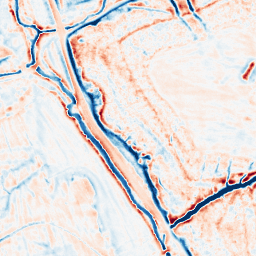
Category: edge_preserving
Decomposition family: bilateral
Decomposition parameters: d: 15
sigma_color: 150
sigma_space: 100
Upsampling method: cubic_mitchell
Upsampling parameters: scale: 4
Upsampling scale: 4